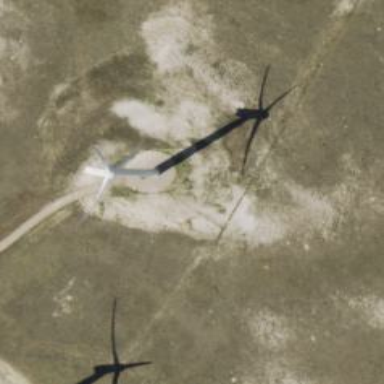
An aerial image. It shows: Wind generator powered by wind turbine.